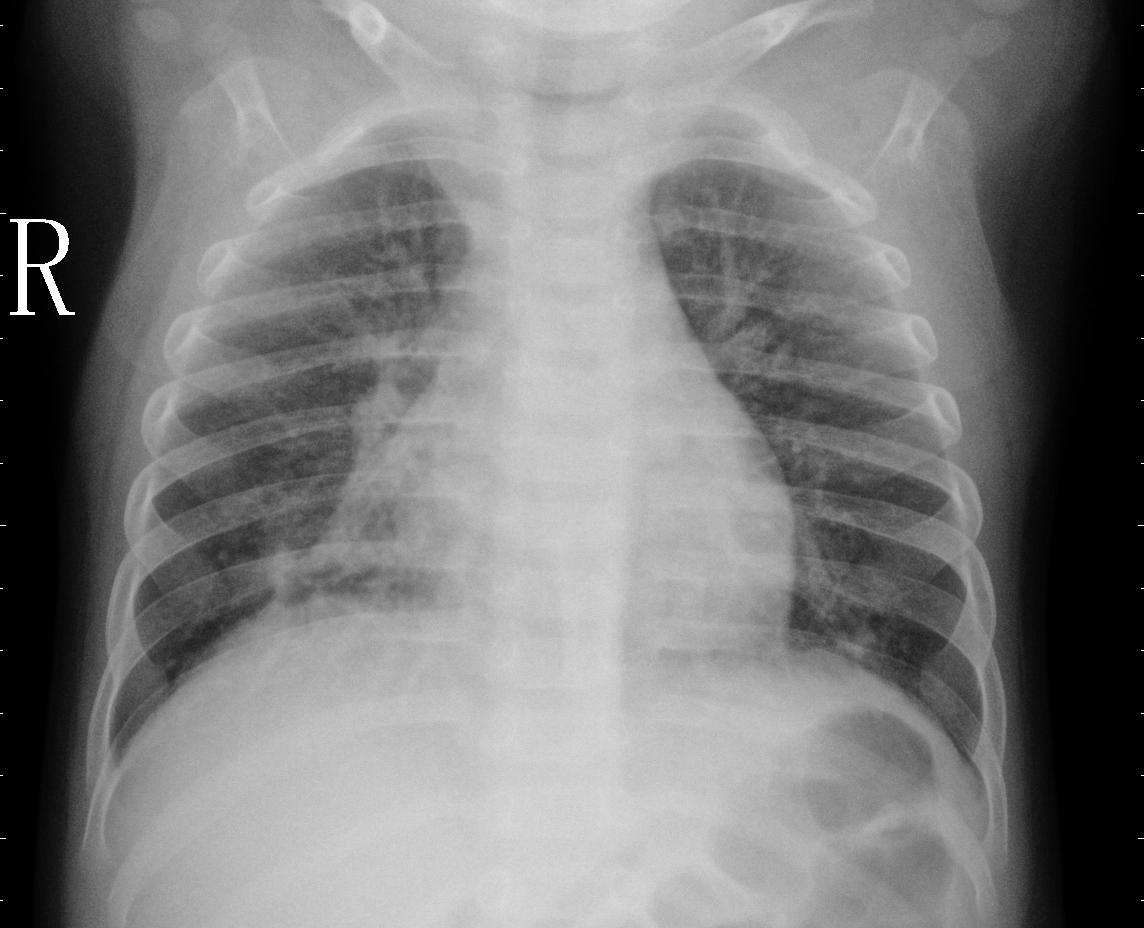
Diagnosis: PNEUMONIA